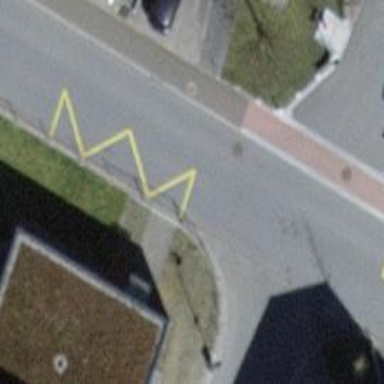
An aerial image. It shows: Bus stop with platform for public transport.